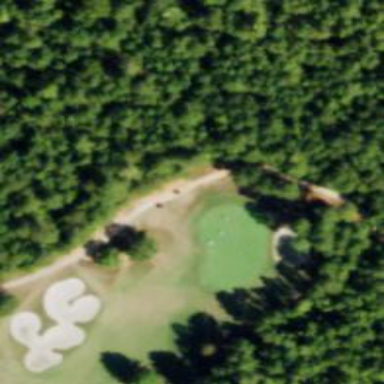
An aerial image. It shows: Golf hole.